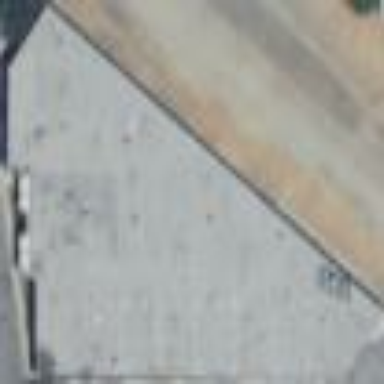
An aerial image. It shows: Warehouse building.